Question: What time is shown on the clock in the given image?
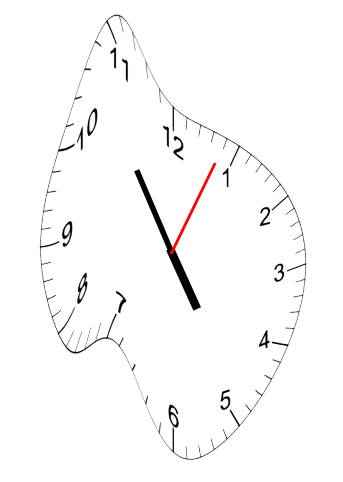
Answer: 04:54:04